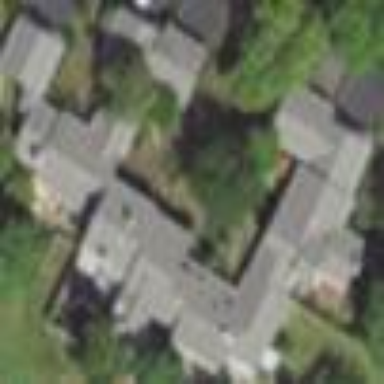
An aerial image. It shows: Building.